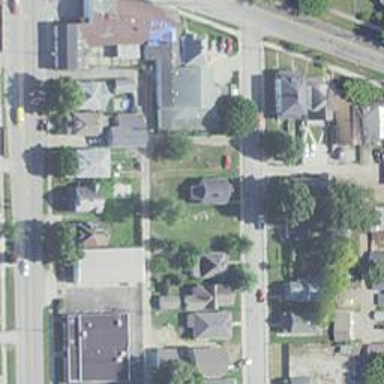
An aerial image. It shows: Alley classified as service road.